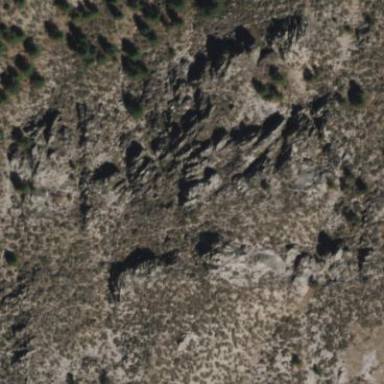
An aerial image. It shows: Landscape of bare rock.